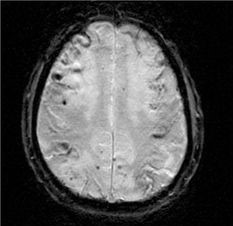
Label: notumor